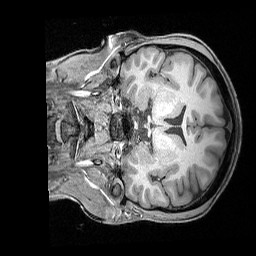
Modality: T1w
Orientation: coronal
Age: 33
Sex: female
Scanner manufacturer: siemens
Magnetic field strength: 3 T
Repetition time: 2.3 s
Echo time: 0.00324 s